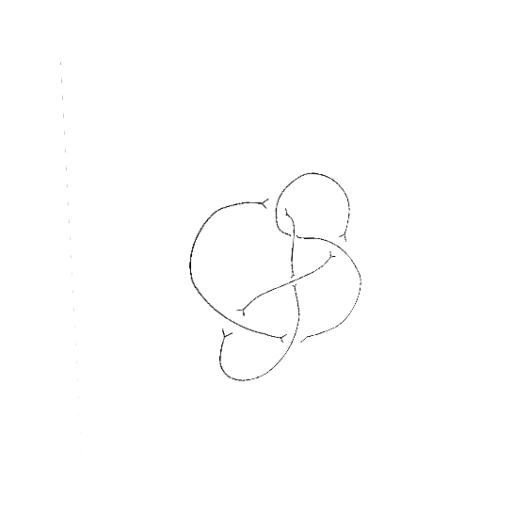
Crossing number: 6